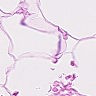
Metastatic tissue present: no